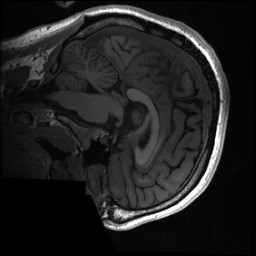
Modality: T1w
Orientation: sagittal
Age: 24
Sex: male